Interaction volume radius: 10 \u00c5
Interaction volume height: 10 \u00c5
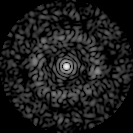
Disorder parameter: 0.8581